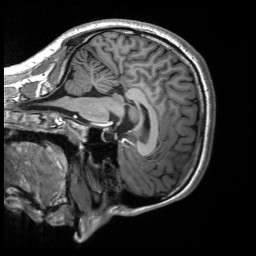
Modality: T1w
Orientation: sagittal
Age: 22
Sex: male
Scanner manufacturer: siemens
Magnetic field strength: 3 T
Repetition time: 2.53 s
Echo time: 0.00219 s